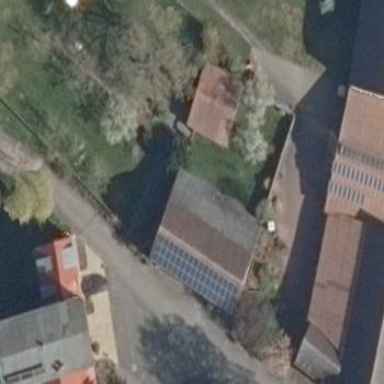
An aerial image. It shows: Small solar photovoltaic panel generator inside building.